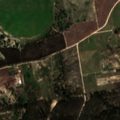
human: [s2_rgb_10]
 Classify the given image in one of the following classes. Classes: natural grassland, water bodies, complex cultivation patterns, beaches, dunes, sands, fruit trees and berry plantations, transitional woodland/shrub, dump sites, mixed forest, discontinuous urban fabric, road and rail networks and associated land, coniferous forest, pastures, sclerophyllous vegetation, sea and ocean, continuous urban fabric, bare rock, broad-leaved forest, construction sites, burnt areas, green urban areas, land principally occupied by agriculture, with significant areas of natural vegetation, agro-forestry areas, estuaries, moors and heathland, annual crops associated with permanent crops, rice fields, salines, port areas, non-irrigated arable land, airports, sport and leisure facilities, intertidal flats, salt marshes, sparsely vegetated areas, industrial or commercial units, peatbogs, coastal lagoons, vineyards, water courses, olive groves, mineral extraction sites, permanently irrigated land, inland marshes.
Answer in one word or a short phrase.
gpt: permanently irrigated land, annual crops associated with permanent crops, complex cultivation patterns, broad-leaved forest, mixed forest, transitional woodland/shrub